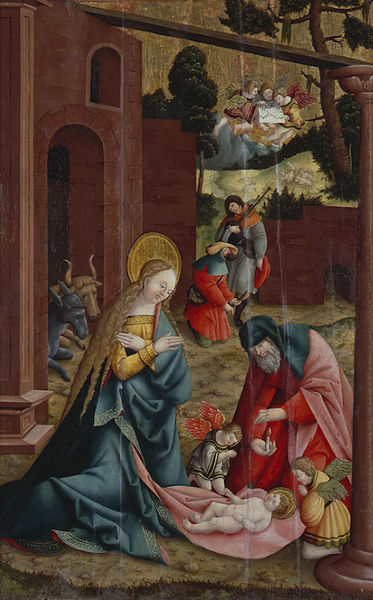
Titel: Anbetung des Kindes
Künstler: Oberschwäbischer Meister
Standort: Karlsruhe
Institution: Staatliche Kunsthalle Karlsruhe
Schlagwörter: baum, blau, flügel, gemälde, gott, himmel, mann, nackt, umhang, weiß, bäume, frauen, landschaft, menschen, frau, licht, szene, säule, gebäude, haus, rot, tiere, tuch, hochformat, bart, blond, architektur, bibel, steine, erde, kühe, boden, gewand, gold, haare, decke, familie, gewänder, kind, paar, gesang, musik, musiker, locken, rosa, esel, kinder, engel, engelchen, liegen, bogen, mauer, kuh, baby, blue, column, hands, hat, people, red, white, black, dress, gray, hair, painting, yellow, draussen, musizieren, kerze, pink, brown, liegend, tor, ruine, scheune, religion, jungfrau, knien, beten, salbung, geige, wärme, hand, heiligenschein, nimbus, christus, jesus, mauern, angel, angels, naked, nude, tree, mittelalter, building, orange, stall, trees, child, heilige, grass, heilig, putten, taufe, maria, madonna, anbetung, schafe, ochse, stier, stiere, hirte, hirten, stahl, mother, animals, beard, saint, christentum, weise, statue, wings, josef, joseph, virgin, children, geburt, krippe, weihnachten, salbe, human, ochs, prayer, jesuskind, bricks, animal, geschenke, cloth, cow, cows, stable, ese, candle, christ, doctor, gaben, horns, goat, windel, musicians, humans, christian, betlehem, maria geburt, mary, jesu geburt, cherub, father, kneeling, shepherd, shepherds, wing, praying, pole, ass, bland, halo, singing, holy, violin, kneel, donkey, infant, jesus christ, fiddle, birth, halos, coes, ox, nativity, gifts, chistian, statur, barden, heilige famielei, hirteren, enthirten, jsesus, bl8ue, maria#, animales, cow3s, christliche kirche